Field crop: tomato
Growth stage: 1
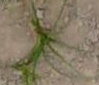
Species: cyperus